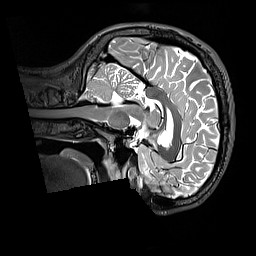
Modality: T2w
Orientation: sagittal
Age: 27
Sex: male
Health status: healthy
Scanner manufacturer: siemens
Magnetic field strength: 3 T
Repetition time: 3.2 s
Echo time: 0.568 s